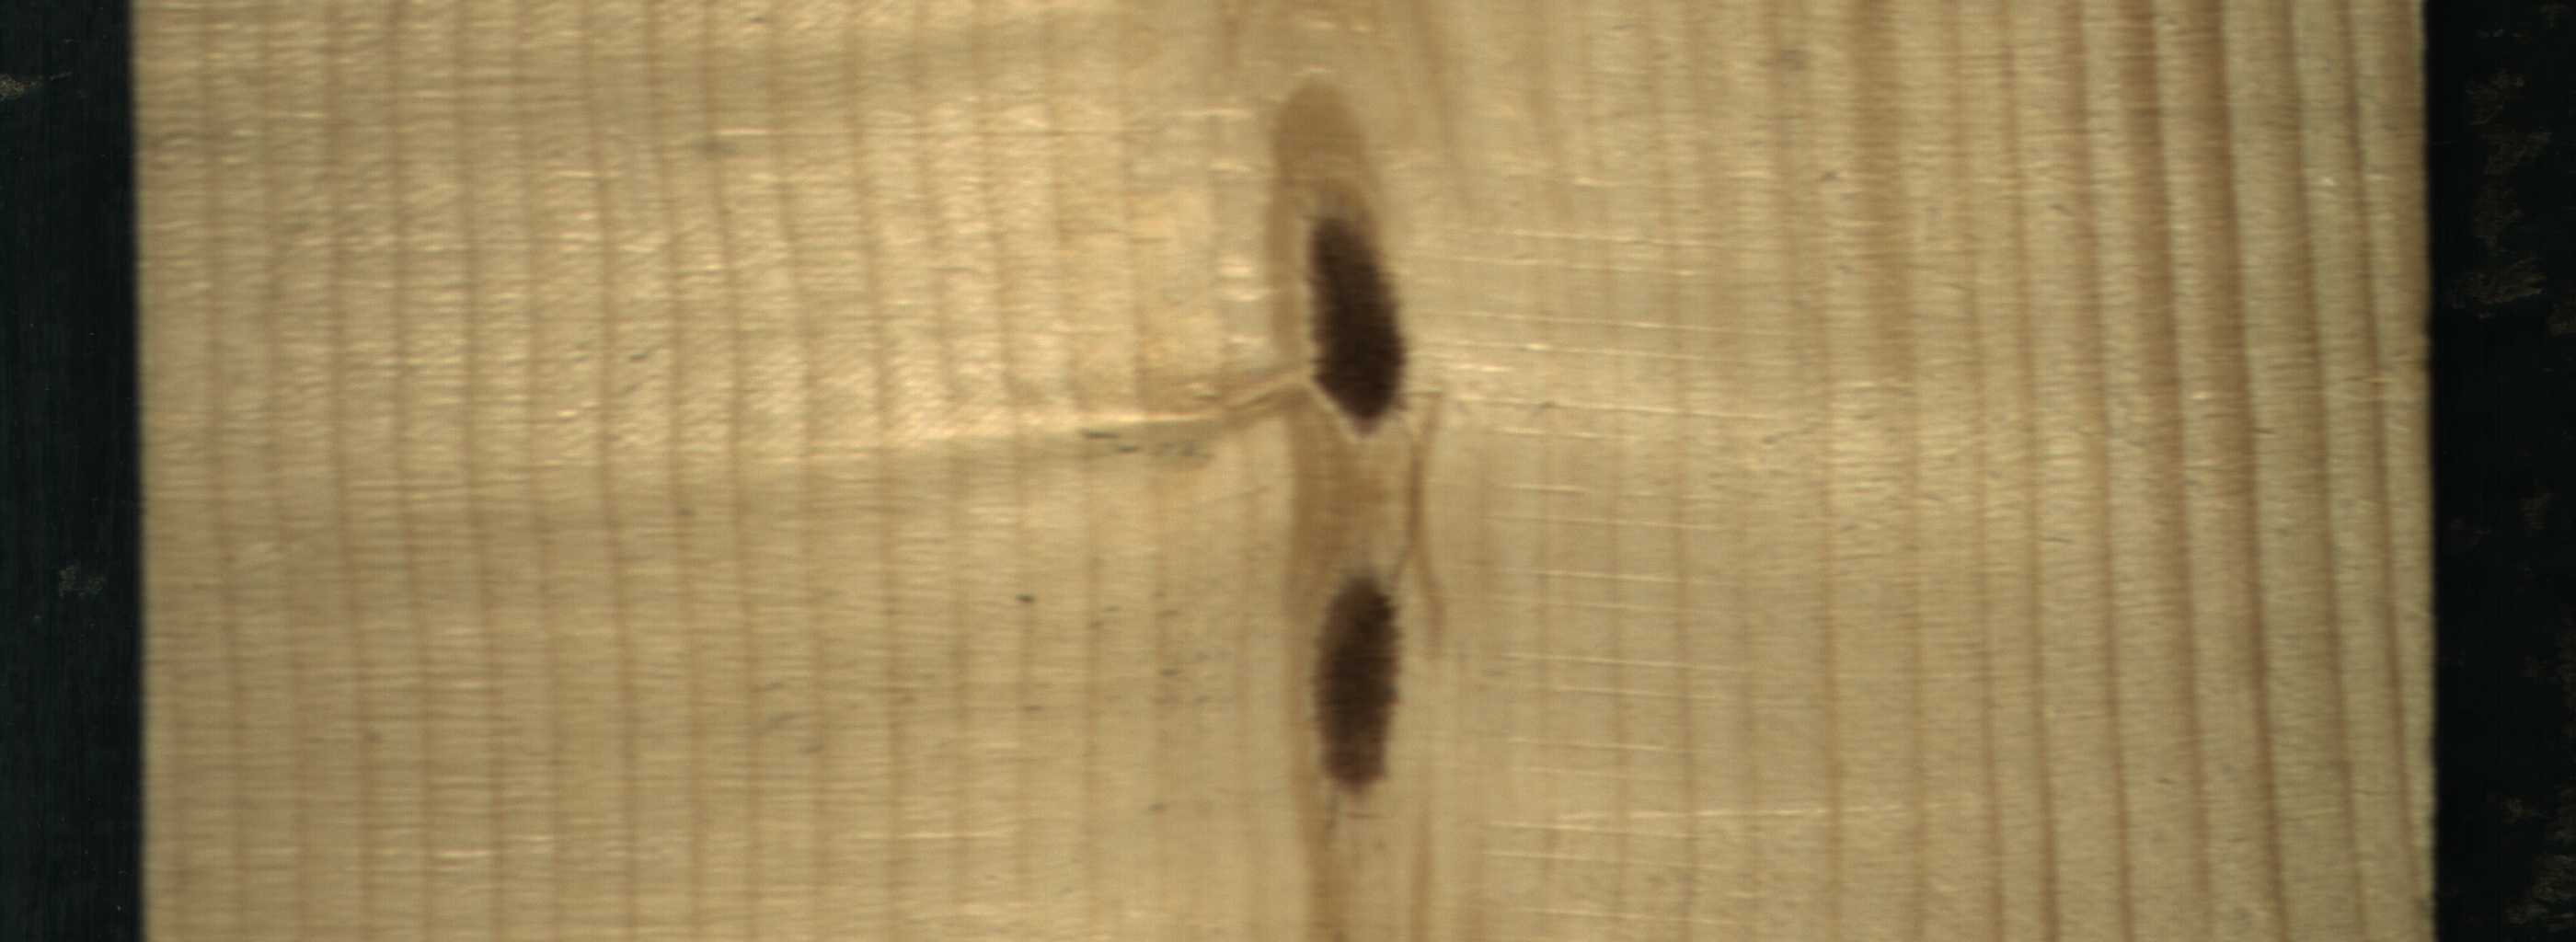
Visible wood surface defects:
Marrow
Marrow